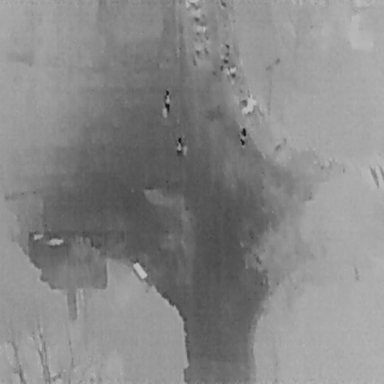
There are three People in the infrared image.